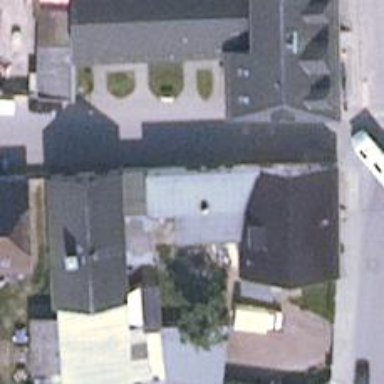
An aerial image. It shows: Bakery.